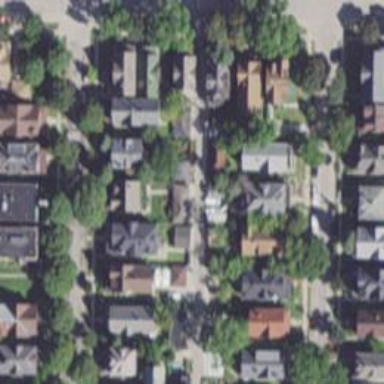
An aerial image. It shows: Sidewalk.